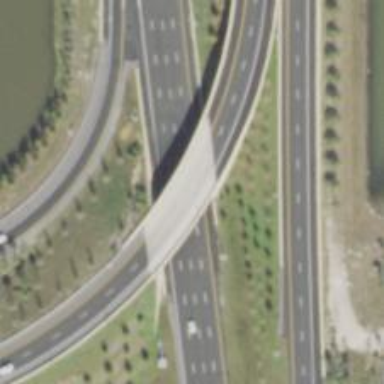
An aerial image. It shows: Bridge over motorway_link.